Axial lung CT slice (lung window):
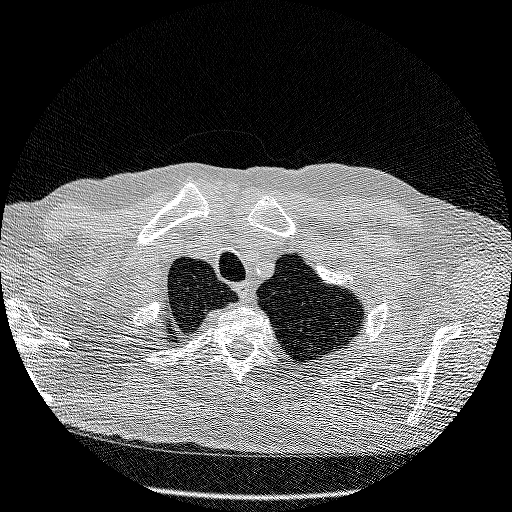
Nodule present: no